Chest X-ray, AP view. Patient: 52 years old, sex F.
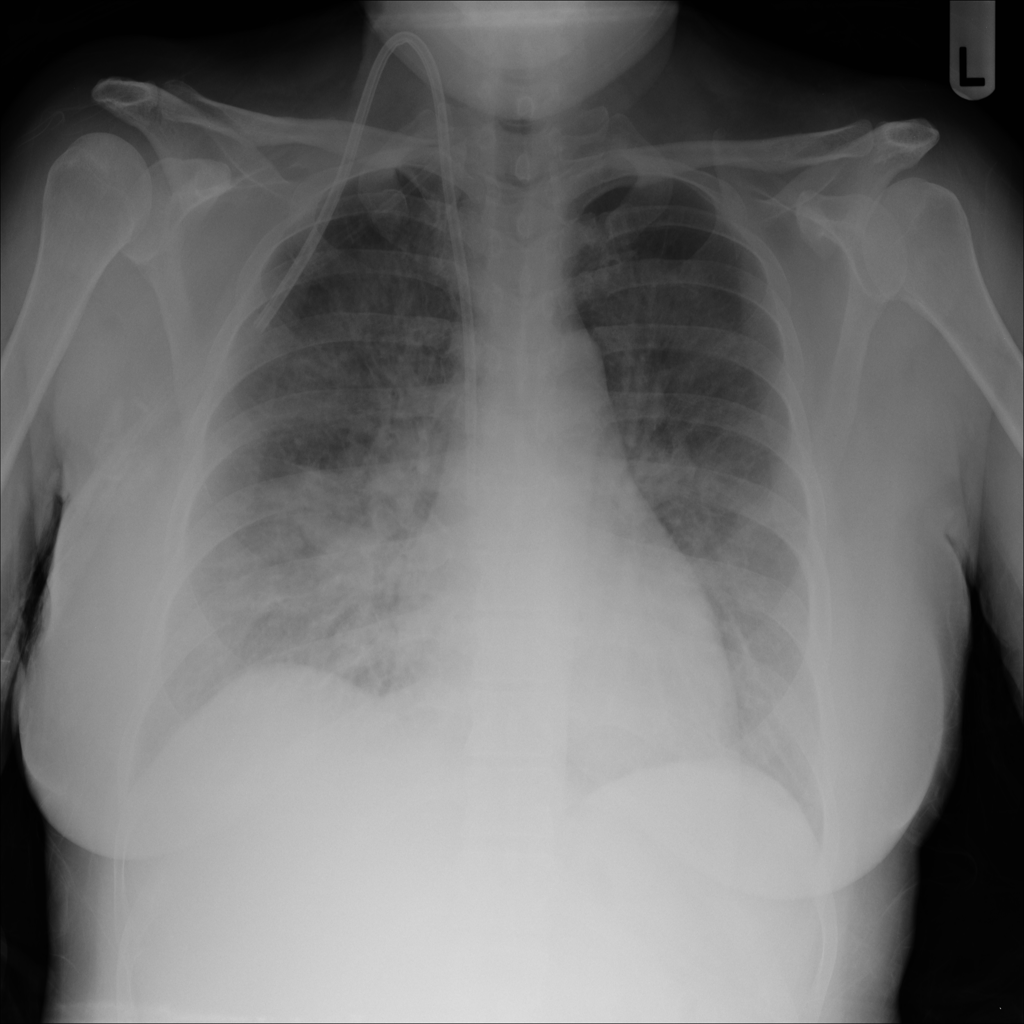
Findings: Effusion, Infiltration